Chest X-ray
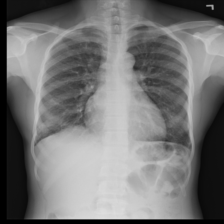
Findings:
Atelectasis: negative
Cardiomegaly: negative
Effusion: negative
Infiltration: negative
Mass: negative
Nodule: negative
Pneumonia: negative
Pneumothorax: negative
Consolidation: negative
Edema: negative
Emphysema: negative
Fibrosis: negative
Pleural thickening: negative
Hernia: negative